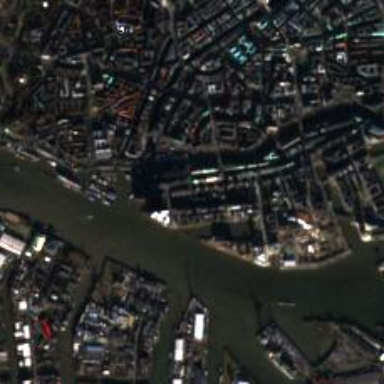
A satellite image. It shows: Man-made quay.